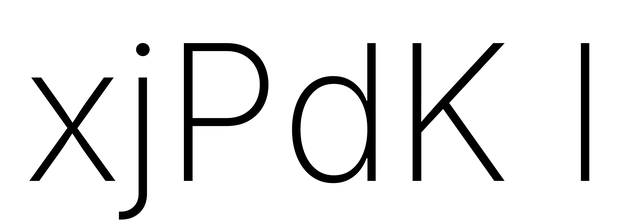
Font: Inter_ExtraLight